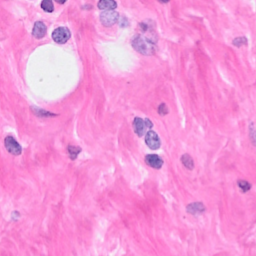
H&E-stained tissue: Breast